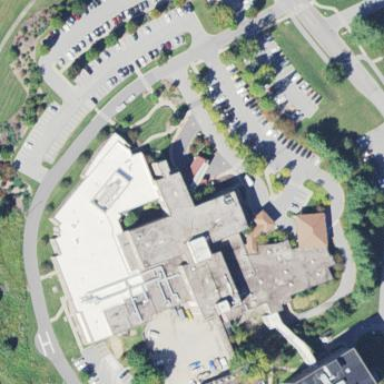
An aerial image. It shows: Section of hospital building.